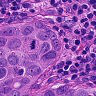
Metastatic tissue present: yes